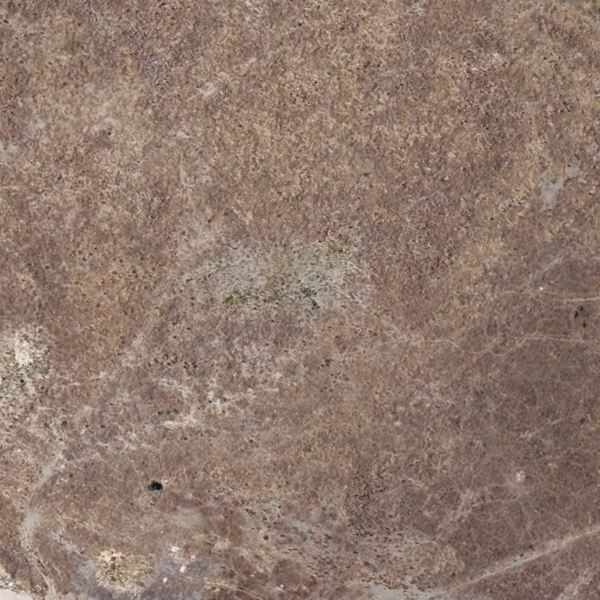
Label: BareLand